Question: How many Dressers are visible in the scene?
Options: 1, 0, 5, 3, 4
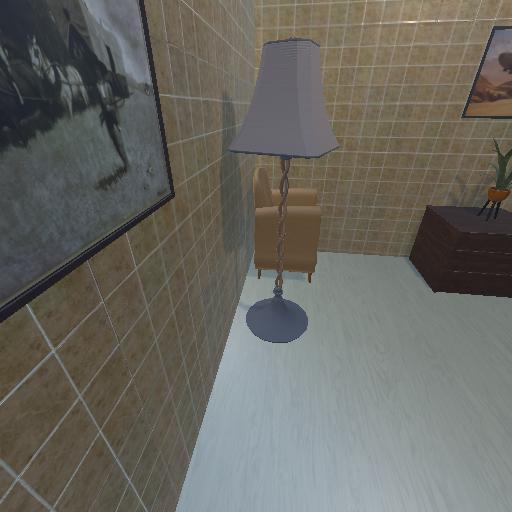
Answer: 1